Field crop: maize
Growth stage: 2
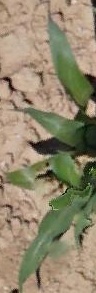
Species: maize